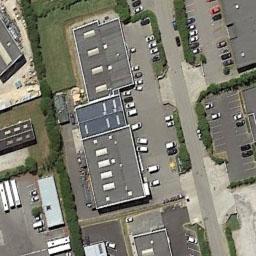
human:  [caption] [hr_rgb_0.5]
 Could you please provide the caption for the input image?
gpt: The industrial area has some workshops, Parking lots and green belts .

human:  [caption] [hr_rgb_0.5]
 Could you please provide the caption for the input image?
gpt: The industrial area is crowded .

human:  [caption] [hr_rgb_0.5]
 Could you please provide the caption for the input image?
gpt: In an industrial area, There are neatly planned factories and roads, Parking lots, Cars, And green belts .

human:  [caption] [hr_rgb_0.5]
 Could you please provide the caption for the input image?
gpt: Many cars are in the parking lot next to the industrial area .

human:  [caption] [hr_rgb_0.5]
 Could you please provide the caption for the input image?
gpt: There are some black buildings and parking lots on the industrial area .